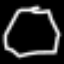
Label: octagon